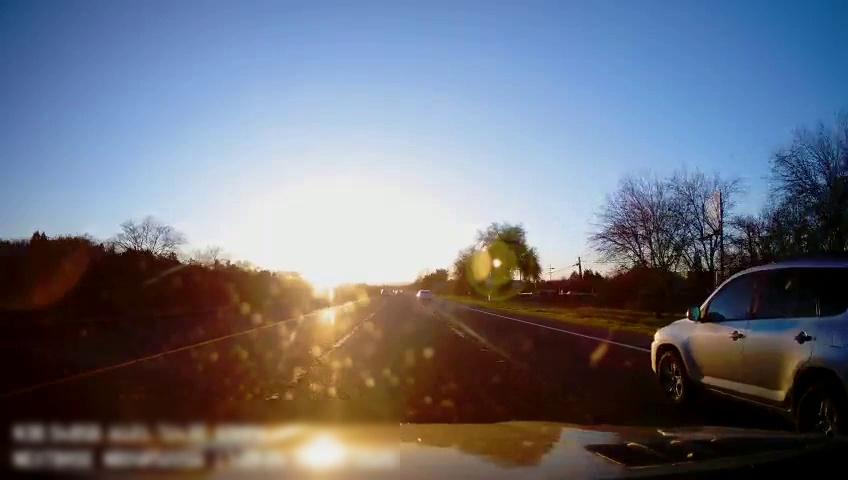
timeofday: Day
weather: Sunny
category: Drivable Space
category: Vehicles | SUV
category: Vehicles | Car
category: Lanes | Alternate Lane
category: Lanes | Current Lane
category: Lanes | Current Lane
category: Lanes | Alternate Lane